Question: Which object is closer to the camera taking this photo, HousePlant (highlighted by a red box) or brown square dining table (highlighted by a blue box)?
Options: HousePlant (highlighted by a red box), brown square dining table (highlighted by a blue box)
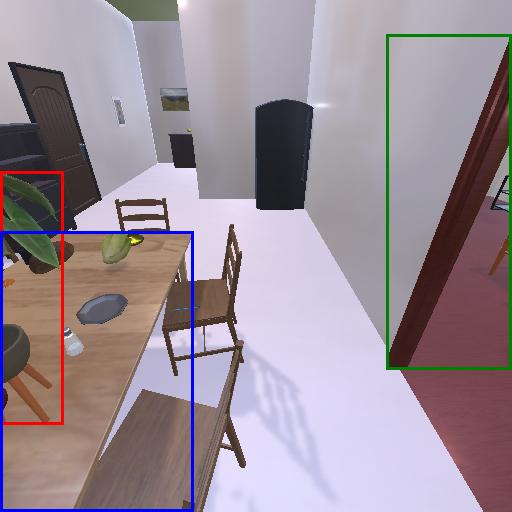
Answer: HousePlant (highlighted by a red box)